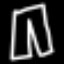
Label: pants